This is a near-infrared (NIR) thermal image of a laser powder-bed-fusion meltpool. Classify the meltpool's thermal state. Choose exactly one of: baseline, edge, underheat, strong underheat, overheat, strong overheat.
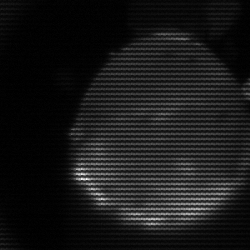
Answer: edge